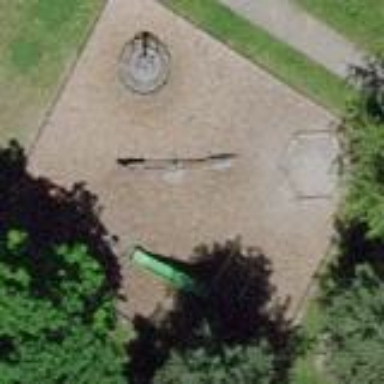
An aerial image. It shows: Playground area for leisure activities on the land.